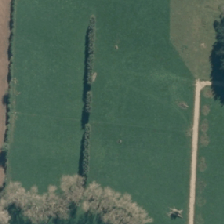
Land cover: shortrotation_cropland